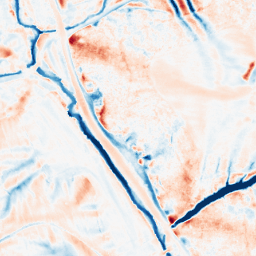
Category: edge_preserving
Decomposition family: median
Decomposition parameters: size: 21
Upsampling method: linear_exact
Upsampling parameters: scale: 8
Upsampling scale: 8